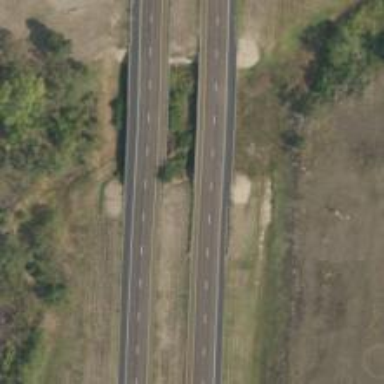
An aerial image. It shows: Primary highway expressway that includes bridge.